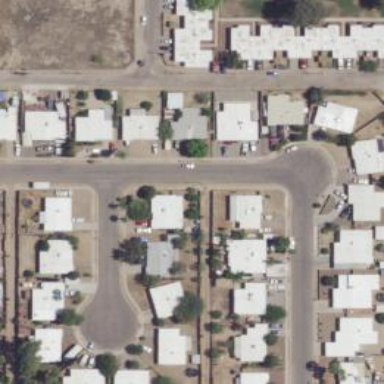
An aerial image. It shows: Alley classified as service road.